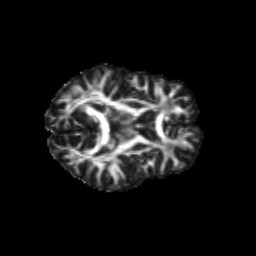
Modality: FA
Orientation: axial
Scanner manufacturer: siemens
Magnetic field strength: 3 T
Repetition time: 9.2 s
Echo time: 0.084 s